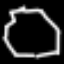
Label: octagon